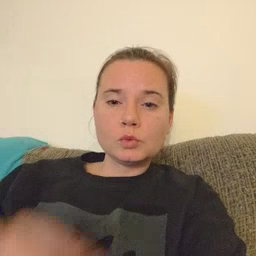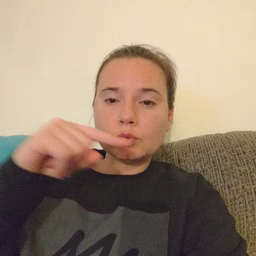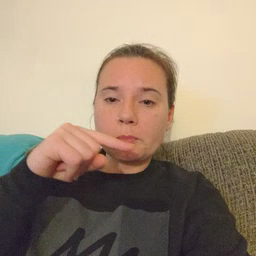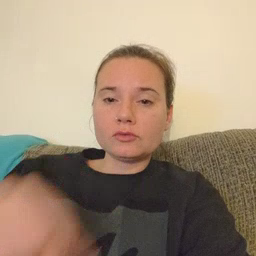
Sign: toothbrush